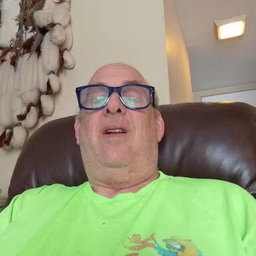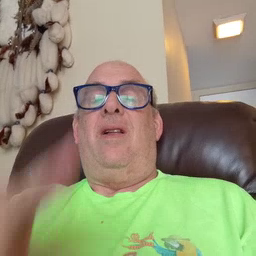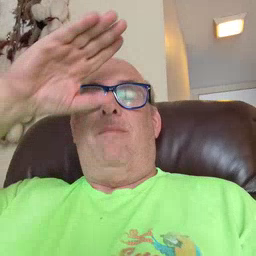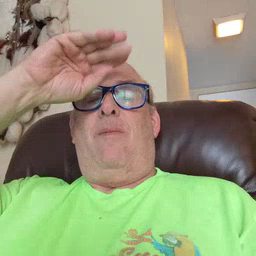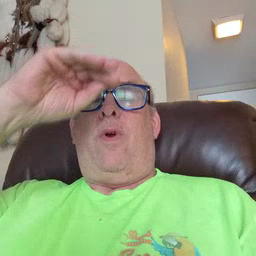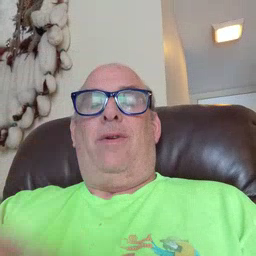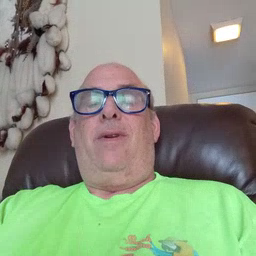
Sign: boy